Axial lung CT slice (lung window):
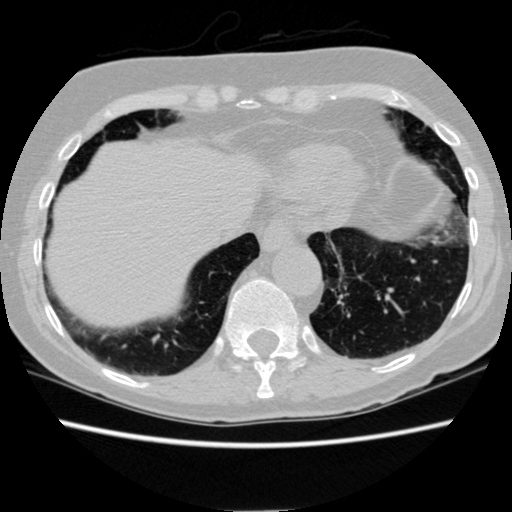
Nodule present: no